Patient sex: F
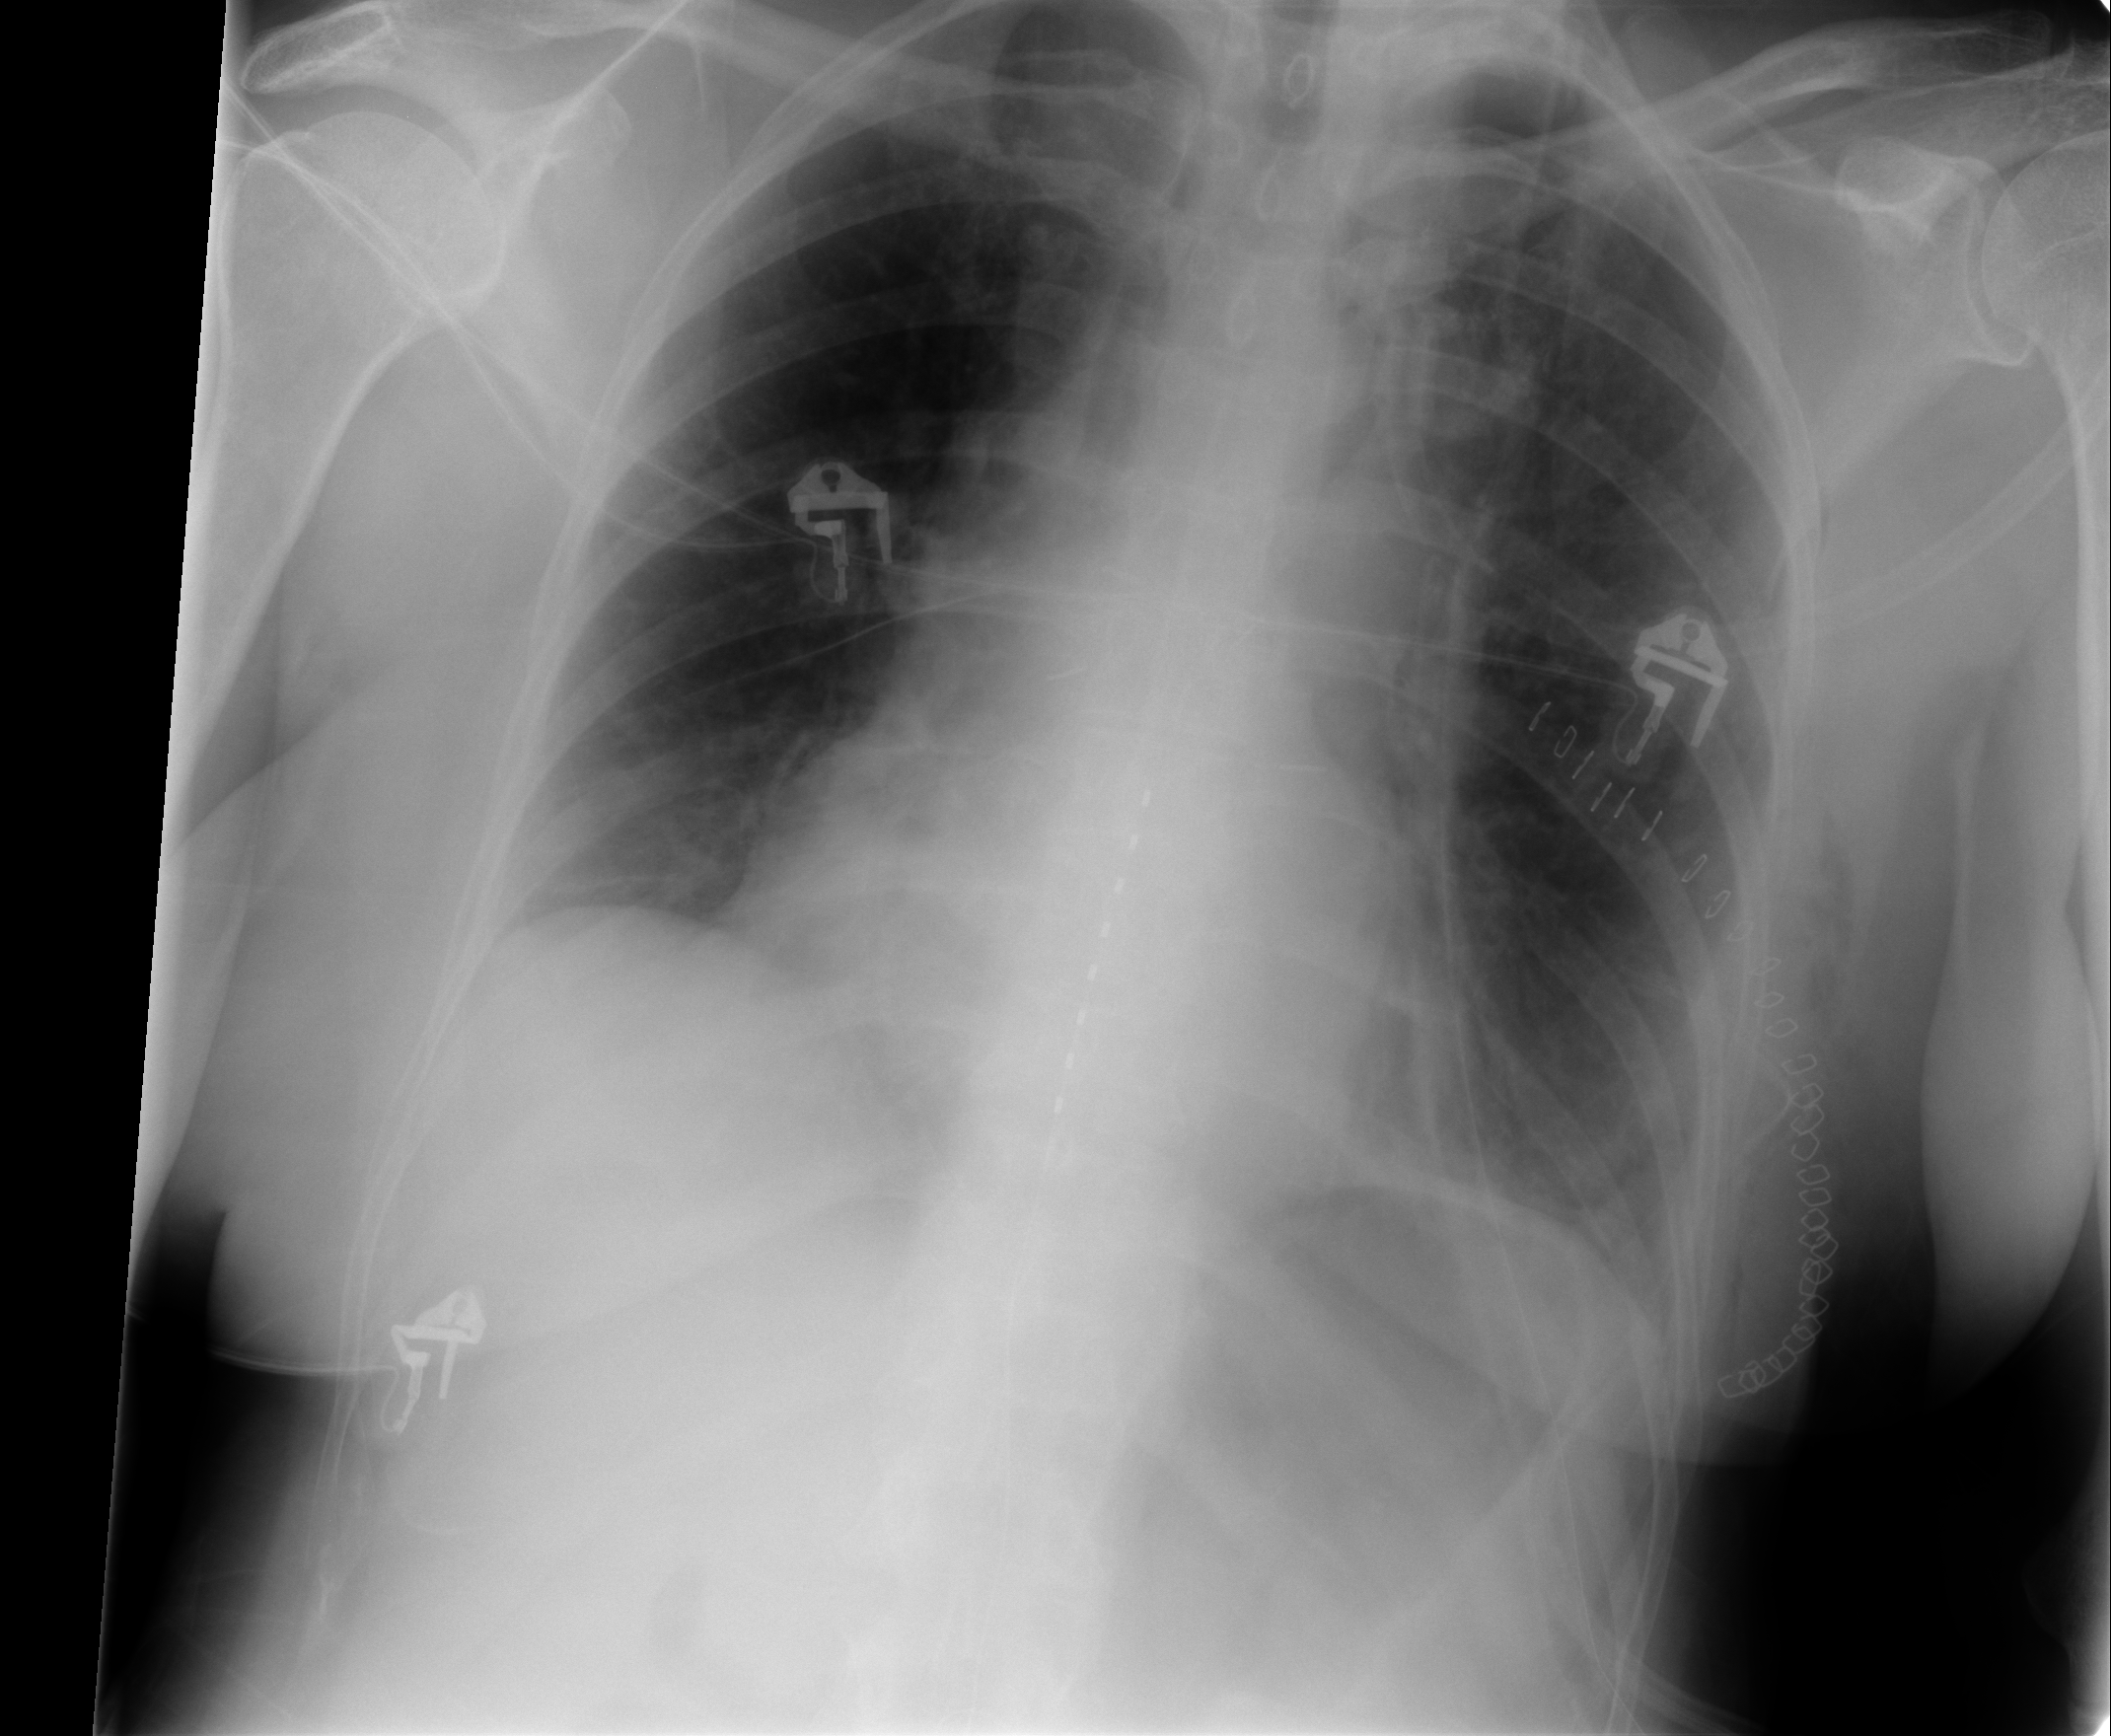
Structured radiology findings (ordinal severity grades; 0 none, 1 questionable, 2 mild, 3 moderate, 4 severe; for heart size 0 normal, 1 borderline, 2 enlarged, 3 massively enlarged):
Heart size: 0
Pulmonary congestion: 2
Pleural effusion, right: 0
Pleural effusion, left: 0
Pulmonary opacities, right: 0
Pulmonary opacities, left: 0
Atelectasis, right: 2
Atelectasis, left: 2